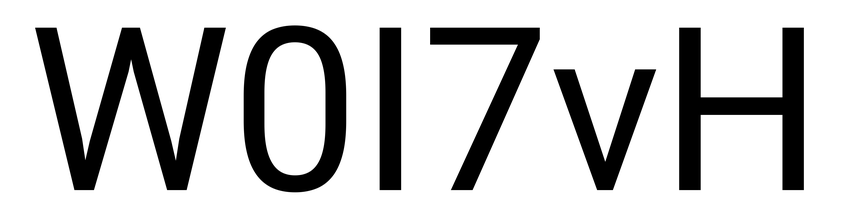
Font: Roboto_Regular